Question: I am using kendo ui and boostrap v3.

I have a container for my top menu and a container for my main content ().
Window height equals , but instead of dividing up the height for both containers, the main content reserves and the top menu , which sums up to .
But there should be the following allocation -> for top menu and for the main content. I do not know how to do that.
I already tried to calculate the height with , but that doesn't work.
This is my html structure:
'''
<div id="wms-app" style="height: 100%;">
<div style="height: 100%;">
<div id="wms-content" style="height: 100%;">
<div id="mainmenu" class="k-content"></div>
<div id="splitter" class="k-content" style="height: 100%;">
</div>
</div>
</div>
</div>
'''
In the end it also worked with the calc(..) option:
'''
#splitter {style="height: calc(100% - 53px);"}
'''
I forgot to reload everything because kendo framework recalculates the splitter heights after page has been loaded.
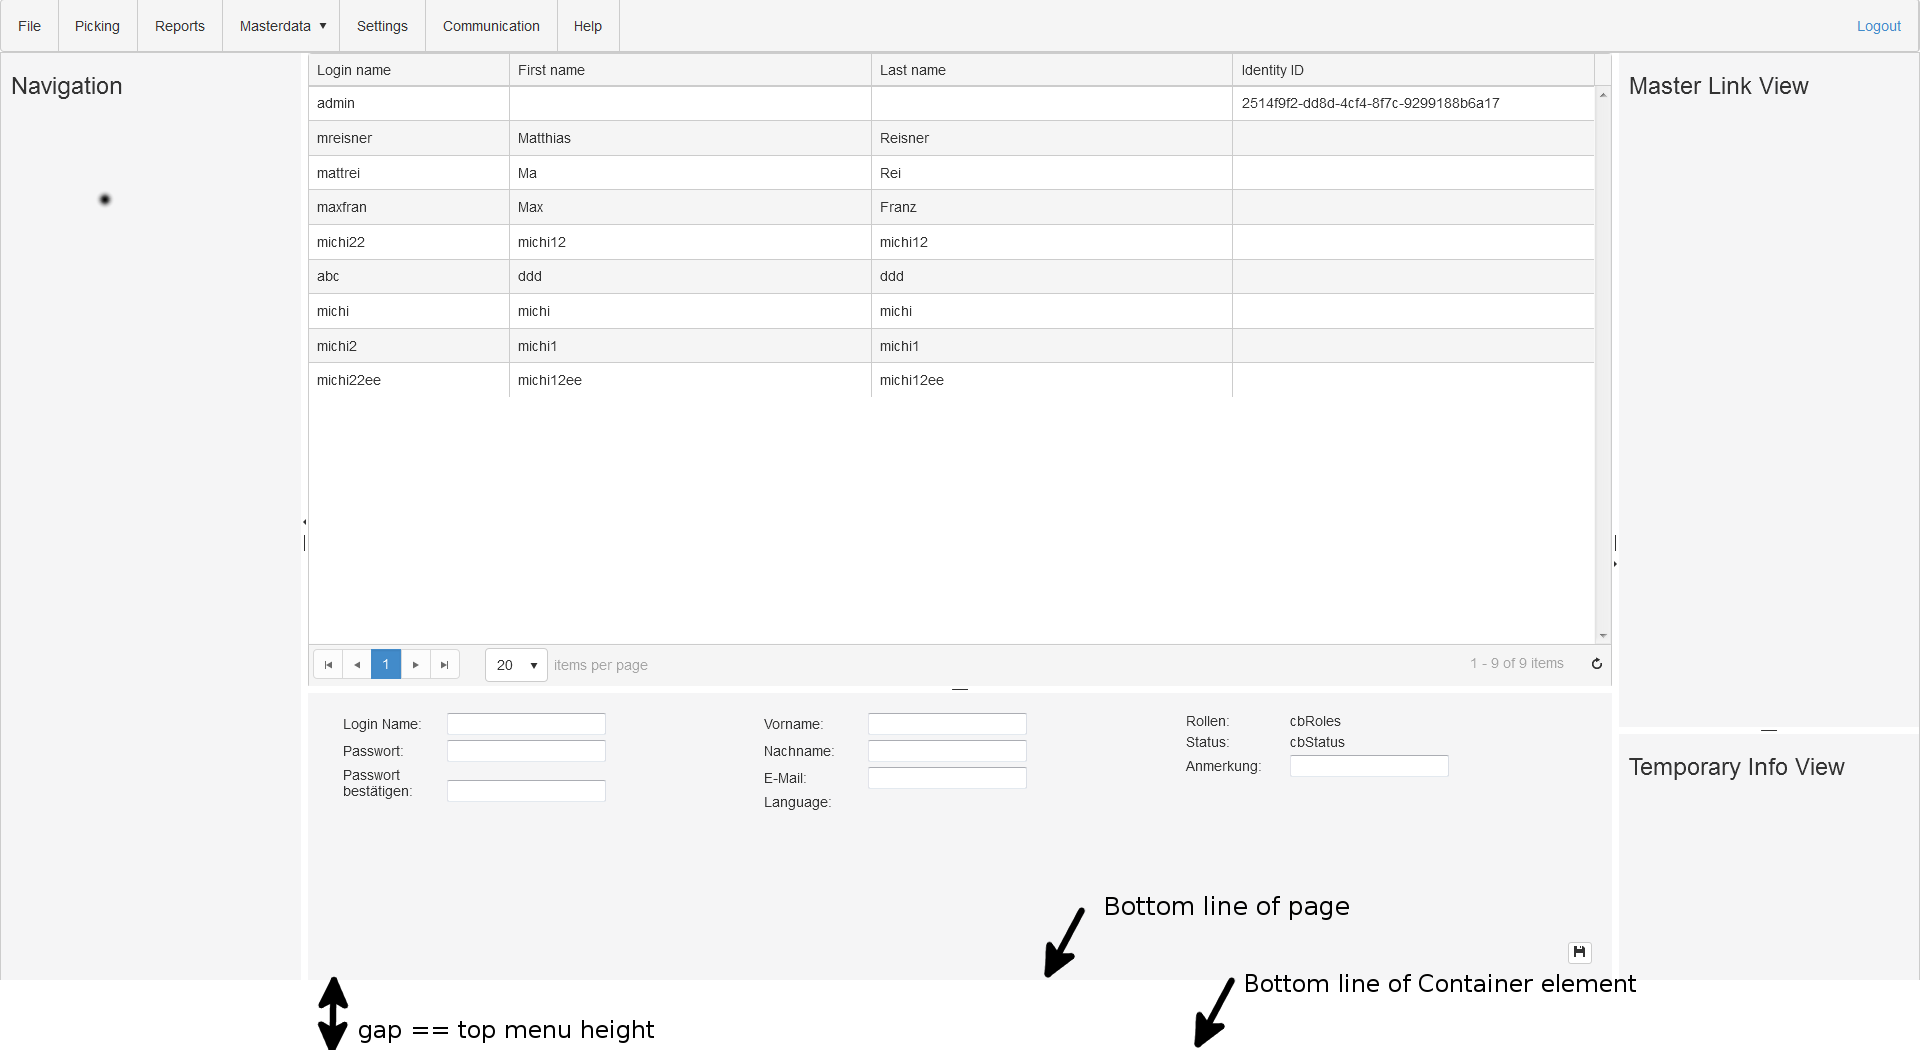
Answer: As you might already know:
100% height sets an element to take up every available pixel of height, so the behaviour is correct.
Depending on what end result and method you favor, I see three solutions:
One solution is to set the topmenu to
'''
position: fixed;
top: 0;
'''
That should make the menu flow above the 100% content. You will then need to position content inside the 'div' in a way that accounts for the menu.
Second solution is to set the topmenu to 'position:absolute', which should also take it out of the flow, but stay in place when you scroll.
A third solution is something like this, which should work but that I haven't tested for myself.
'''
#topmenu
{
height: 53px;
}
div
{
height: 100%;
margin-bottom: -53px;
}
'''